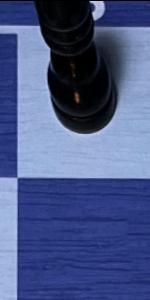
Label: Empty